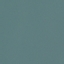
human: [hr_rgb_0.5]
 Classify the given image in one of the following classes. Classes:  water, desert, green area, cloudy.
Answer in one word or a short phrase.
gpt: water